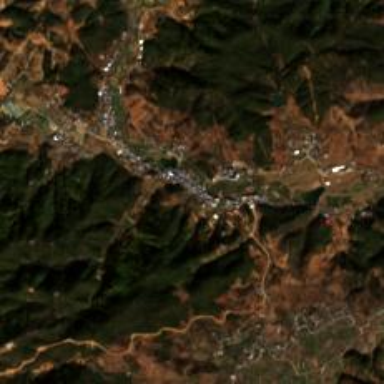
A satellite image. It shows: Ethnic township within town.